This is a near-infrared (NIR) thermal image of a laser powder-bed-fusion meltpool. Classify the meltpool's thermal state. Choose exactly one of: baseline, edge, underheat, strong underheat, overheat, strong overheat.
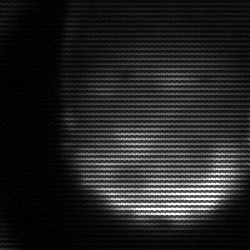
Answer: edge